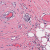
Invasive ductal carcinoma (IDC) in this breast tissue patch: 0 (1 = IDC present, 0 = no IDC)